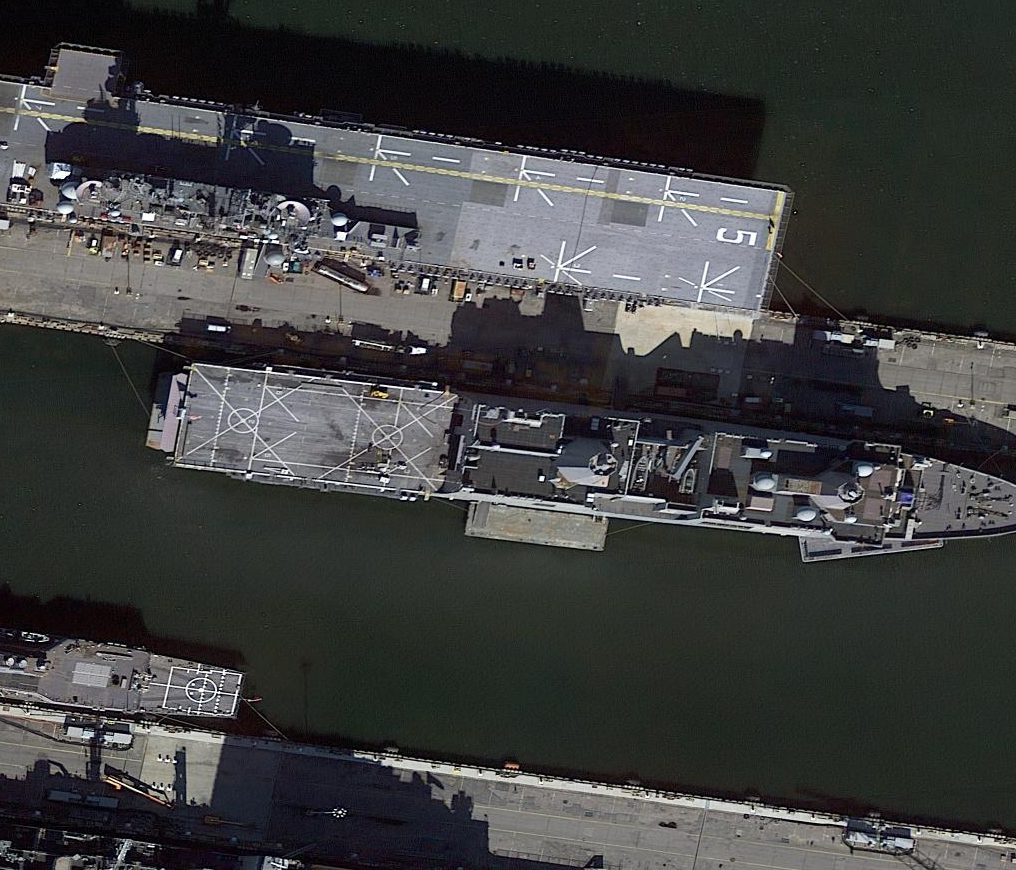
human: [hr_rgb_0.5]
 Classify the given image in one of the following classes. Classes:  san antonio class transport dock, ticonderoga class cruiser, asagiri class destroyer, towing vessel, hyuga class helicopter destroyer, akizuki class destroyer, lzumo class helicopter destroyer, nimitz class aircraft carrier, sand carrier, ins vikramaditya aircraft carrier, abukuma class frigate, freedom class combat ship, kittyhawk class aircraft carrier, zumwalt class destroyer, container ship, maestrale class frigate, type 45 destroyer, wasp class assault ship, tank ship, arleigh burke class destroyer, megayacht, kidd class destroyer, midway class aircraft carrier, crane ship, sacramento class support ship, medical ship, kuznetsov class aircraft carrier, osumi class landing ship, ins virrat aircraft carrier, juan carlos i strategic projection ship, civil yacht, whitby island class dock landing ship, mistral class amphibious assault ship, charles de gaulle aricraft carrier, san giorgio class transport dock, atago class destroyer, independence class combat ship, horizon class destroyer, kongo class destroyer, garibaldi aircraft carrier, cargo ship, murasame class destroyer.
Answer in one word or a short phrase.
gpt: San Antonio class transport dock